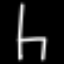
Label: chair